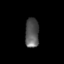
Tissue: skin
Cell type: Epithelial cells
Senescence score: 0.2115
Nuclear area (px): 402
Mean DAPI intensity: 85.418